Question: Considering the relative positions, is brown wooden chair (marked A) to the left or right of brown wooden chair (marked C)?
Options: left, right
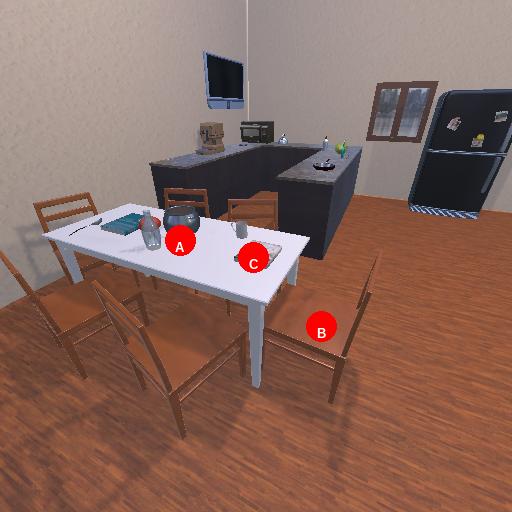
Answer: left